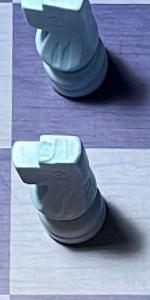
Label: Knight_White